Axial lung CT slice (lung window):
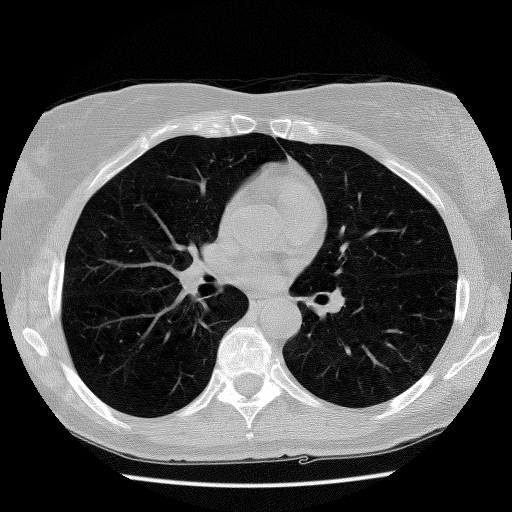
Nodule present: no